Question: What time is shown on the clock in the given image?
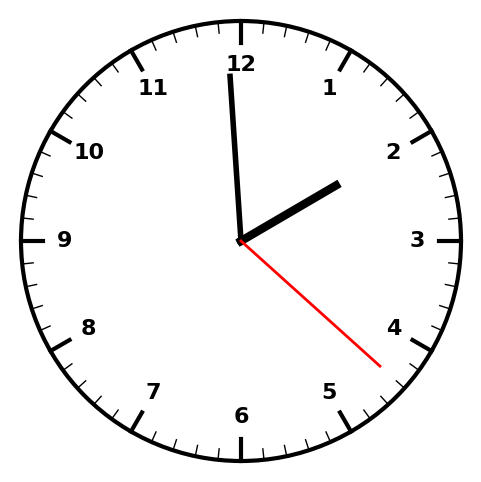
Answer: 01:59:22